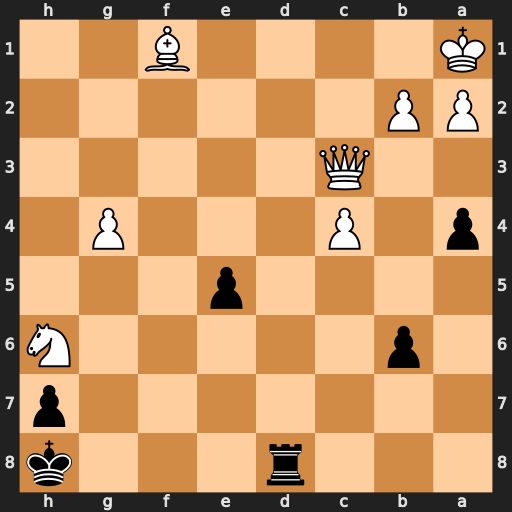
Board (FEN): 3r3k/7p/1p5N/4p3/p1P3P1/2Q5/PP6/K4B2
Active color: b
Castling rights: -
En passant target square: -
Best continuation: Rd1+ Qc1 Rxc1#